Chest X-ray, PA view. Patient: 29 years old, sex F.
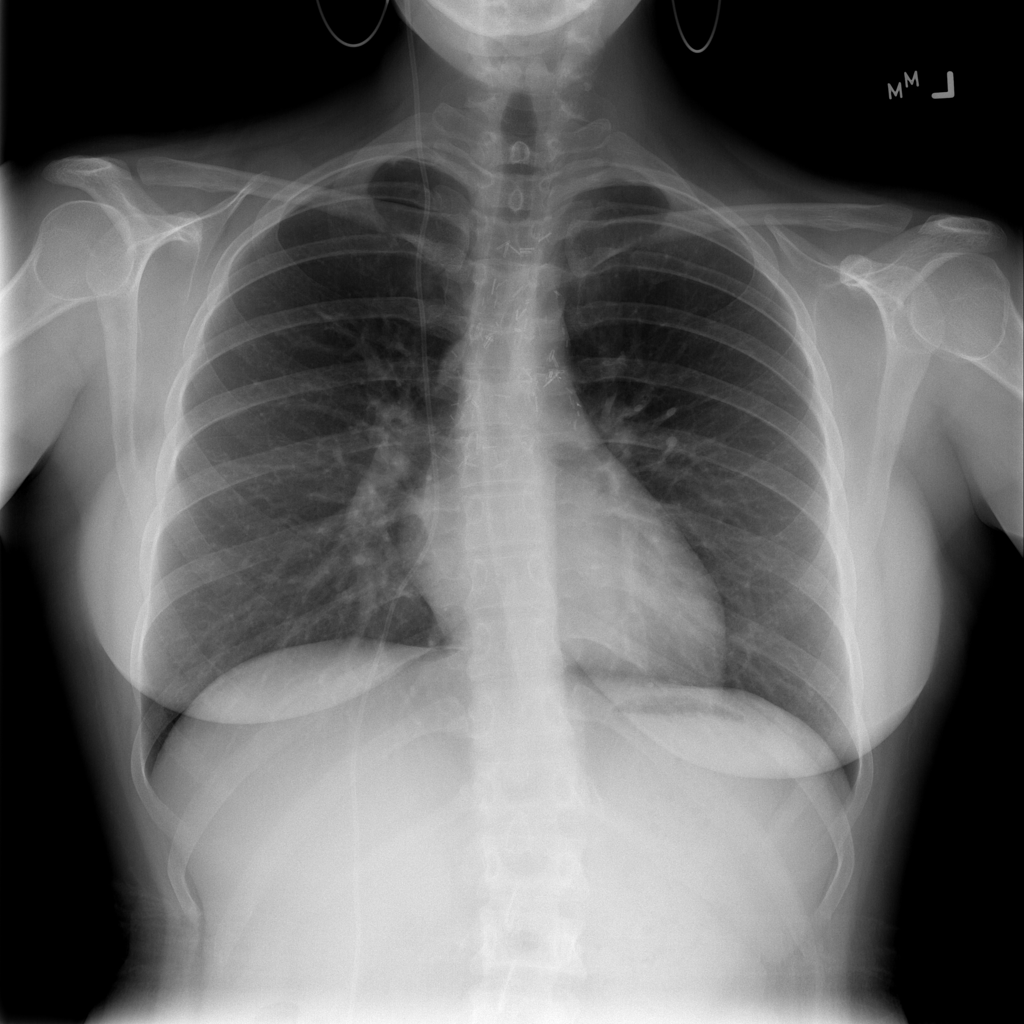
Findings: No Finding